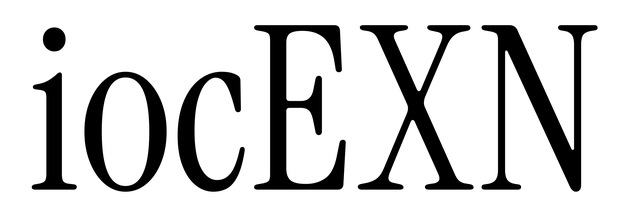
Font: InstrumentSerif-Regular